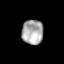
Tissue: skin
Cell type: Epithelial cells
Senescence score: 0.1875
Nuclear area (px): 526
Mean DAPI intensity: 167.745